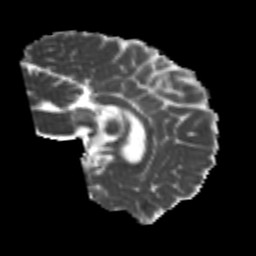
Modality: MD
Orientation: sagittal
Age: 24
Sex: male
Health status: healthy
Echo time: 0.074 s